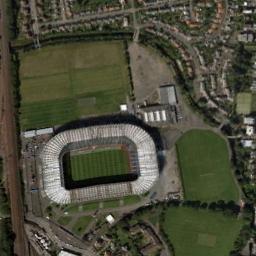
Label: stadium